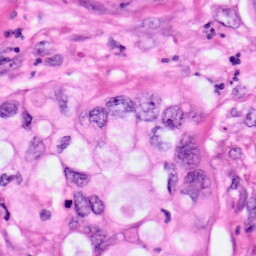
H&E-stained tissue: Pancreatic